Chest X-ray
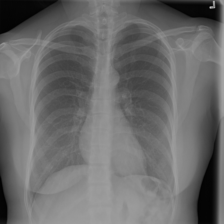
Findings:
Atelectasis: negative
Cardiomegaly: negative
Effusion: negative
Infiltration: negative
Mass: negative
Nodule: negative
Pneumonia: negative
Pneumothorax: negative
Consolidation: negative
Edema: negative
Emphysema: negative
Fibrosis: negative
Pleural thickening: negative
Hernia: negative